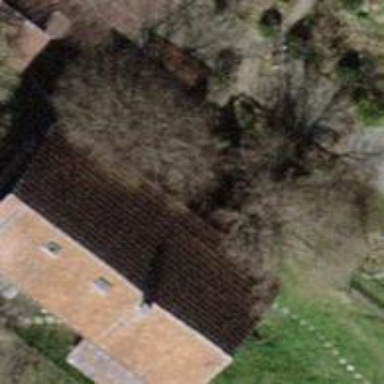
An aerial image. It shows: Shed building with gabled roof shape.